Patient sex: M
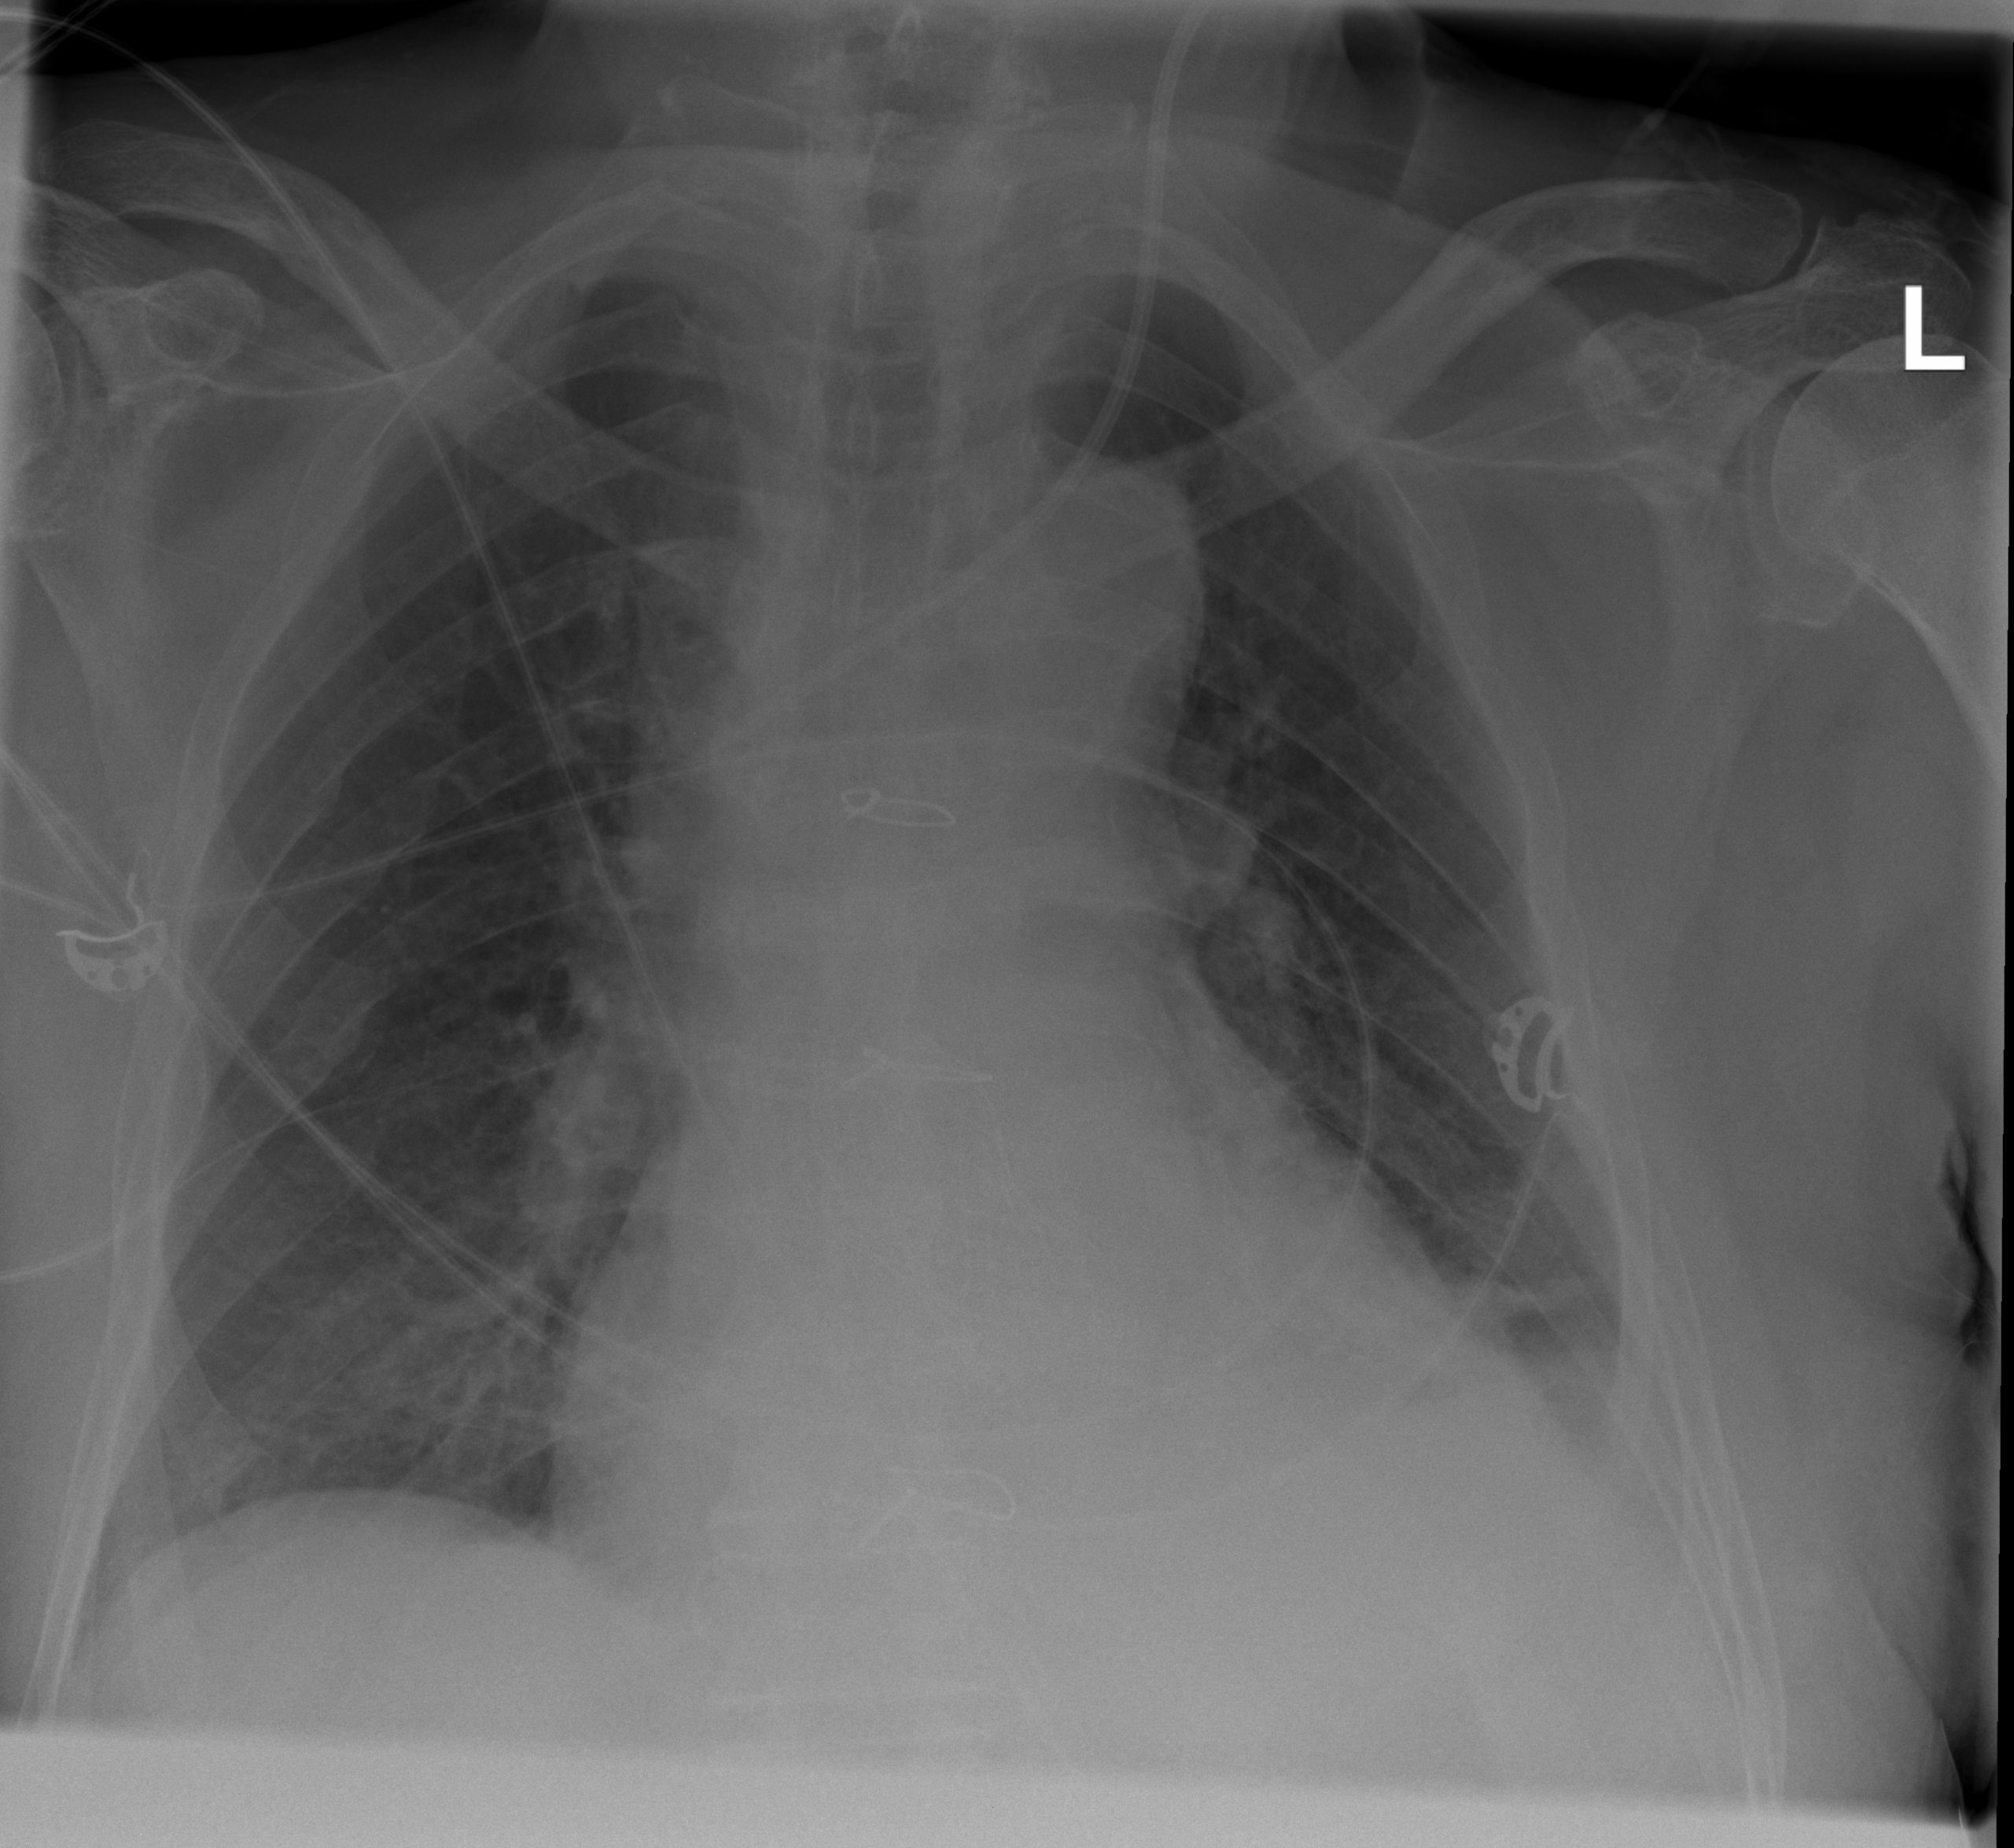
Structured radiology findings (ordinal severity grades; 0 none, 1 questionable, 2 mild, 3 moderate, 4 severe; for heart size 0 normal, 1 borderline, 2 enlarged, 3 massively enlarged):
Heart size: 2
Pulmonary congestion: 2
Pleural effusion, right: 0
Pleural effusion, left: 2
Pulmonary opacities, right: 2
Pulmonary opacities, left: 0
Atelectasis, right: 1
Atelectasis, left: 2